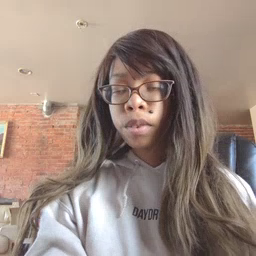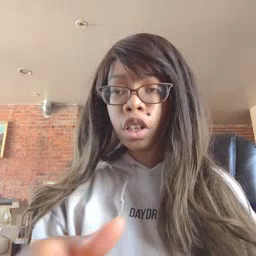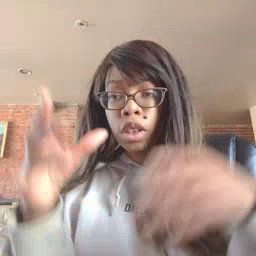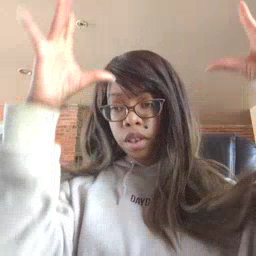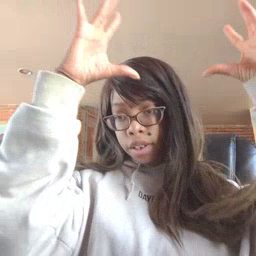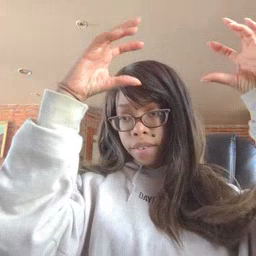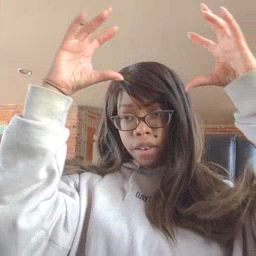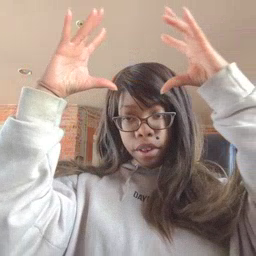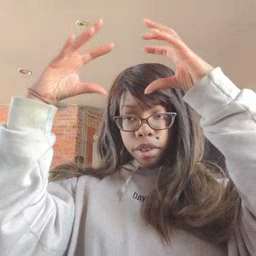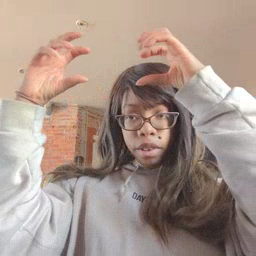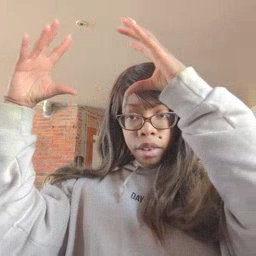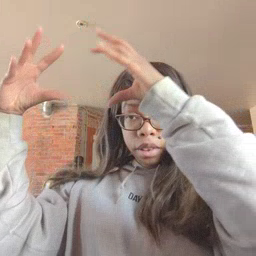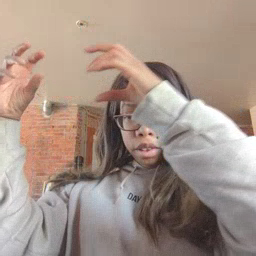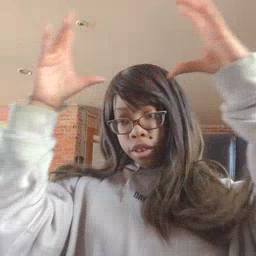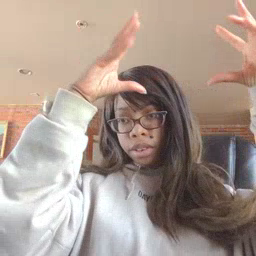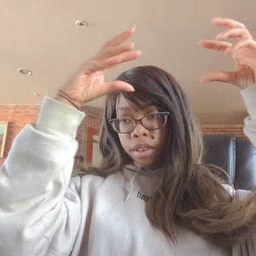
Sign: cloud